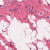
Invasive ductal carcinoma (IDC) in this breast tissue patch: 0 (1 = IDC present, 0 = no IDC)